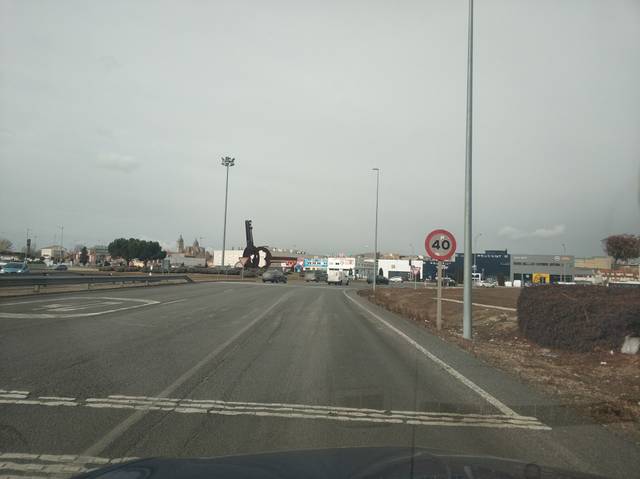
Region: Spain
Coordinates: 40.95, -5.651